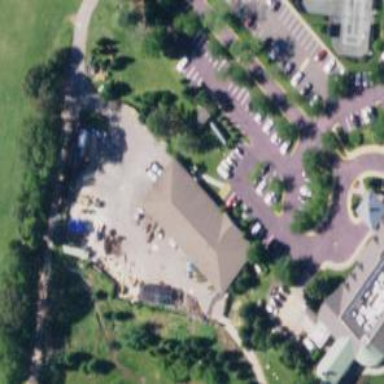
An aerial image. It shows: Public building.